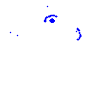
Particle: pion